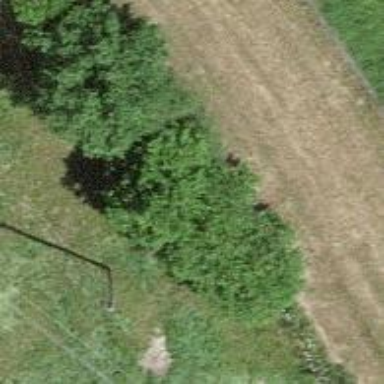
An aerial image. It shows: Hedge acting as barrier.